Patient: sex M, age 68
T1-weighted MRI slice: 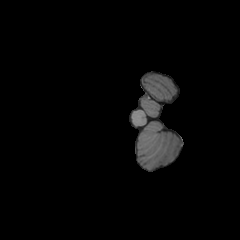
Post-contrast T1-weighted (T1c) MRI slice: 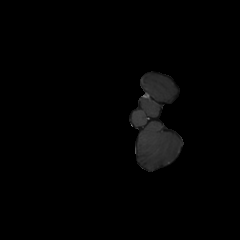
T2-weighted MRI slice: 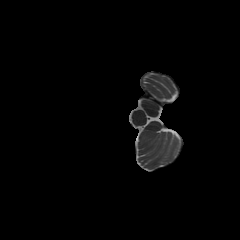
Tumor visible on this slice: no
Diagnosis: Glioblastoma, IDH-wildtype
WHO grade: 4